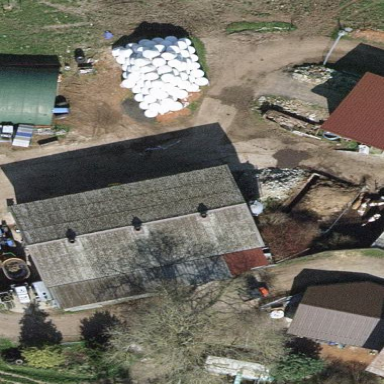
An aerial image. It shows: Farm auxiliary building.